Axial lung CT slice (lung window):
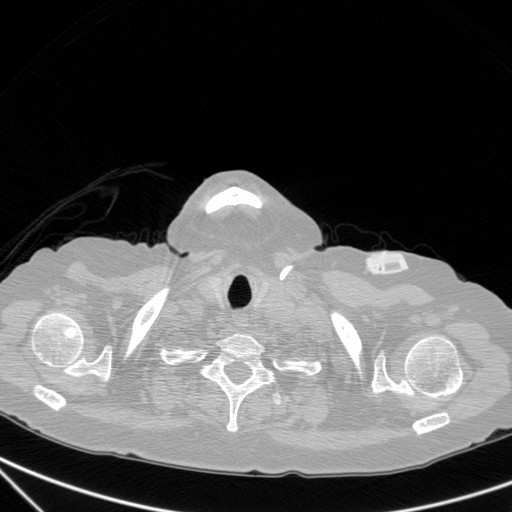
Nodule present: no